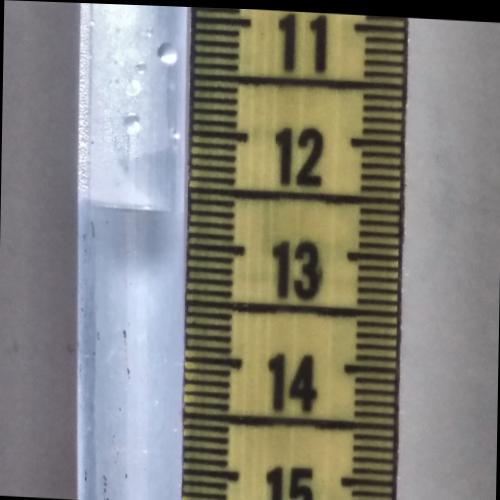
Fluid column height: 12.7 cm